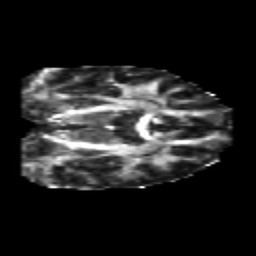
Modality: FA
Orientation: coronal
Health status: healthy
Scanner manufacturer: philips
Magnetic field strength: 3 T
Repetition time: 6.964 s
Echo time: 0.092 s